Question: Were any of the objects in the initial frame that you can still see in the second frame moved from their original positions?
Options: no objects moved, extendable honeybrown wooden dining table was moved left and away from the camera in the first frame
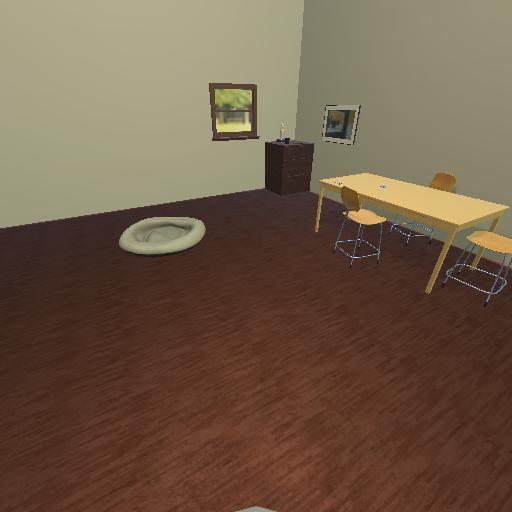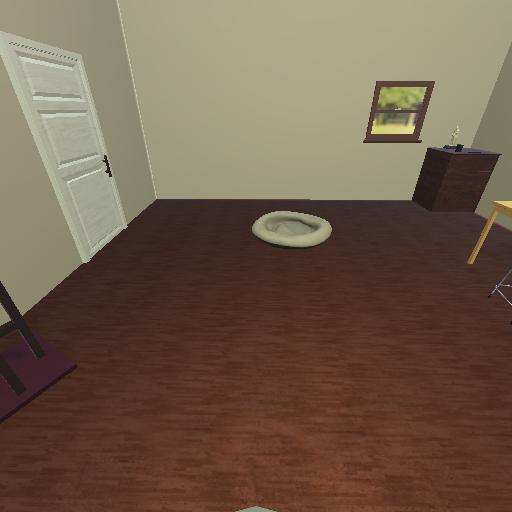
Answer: no objects moved